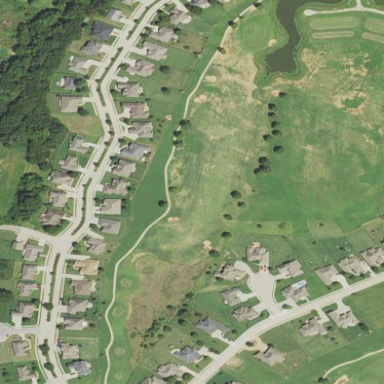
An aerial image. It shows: Designated concrete cartpath for golf carts.